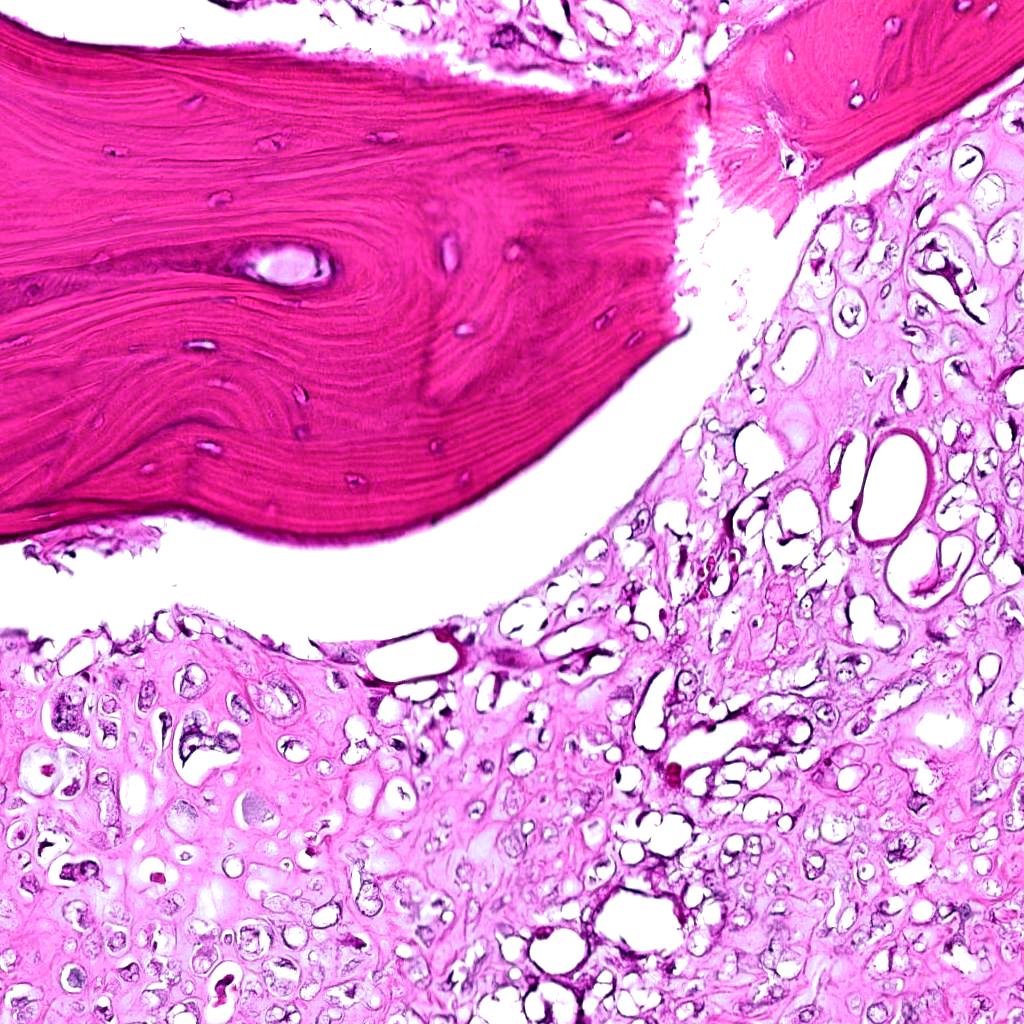
Label: Viable